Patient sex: M
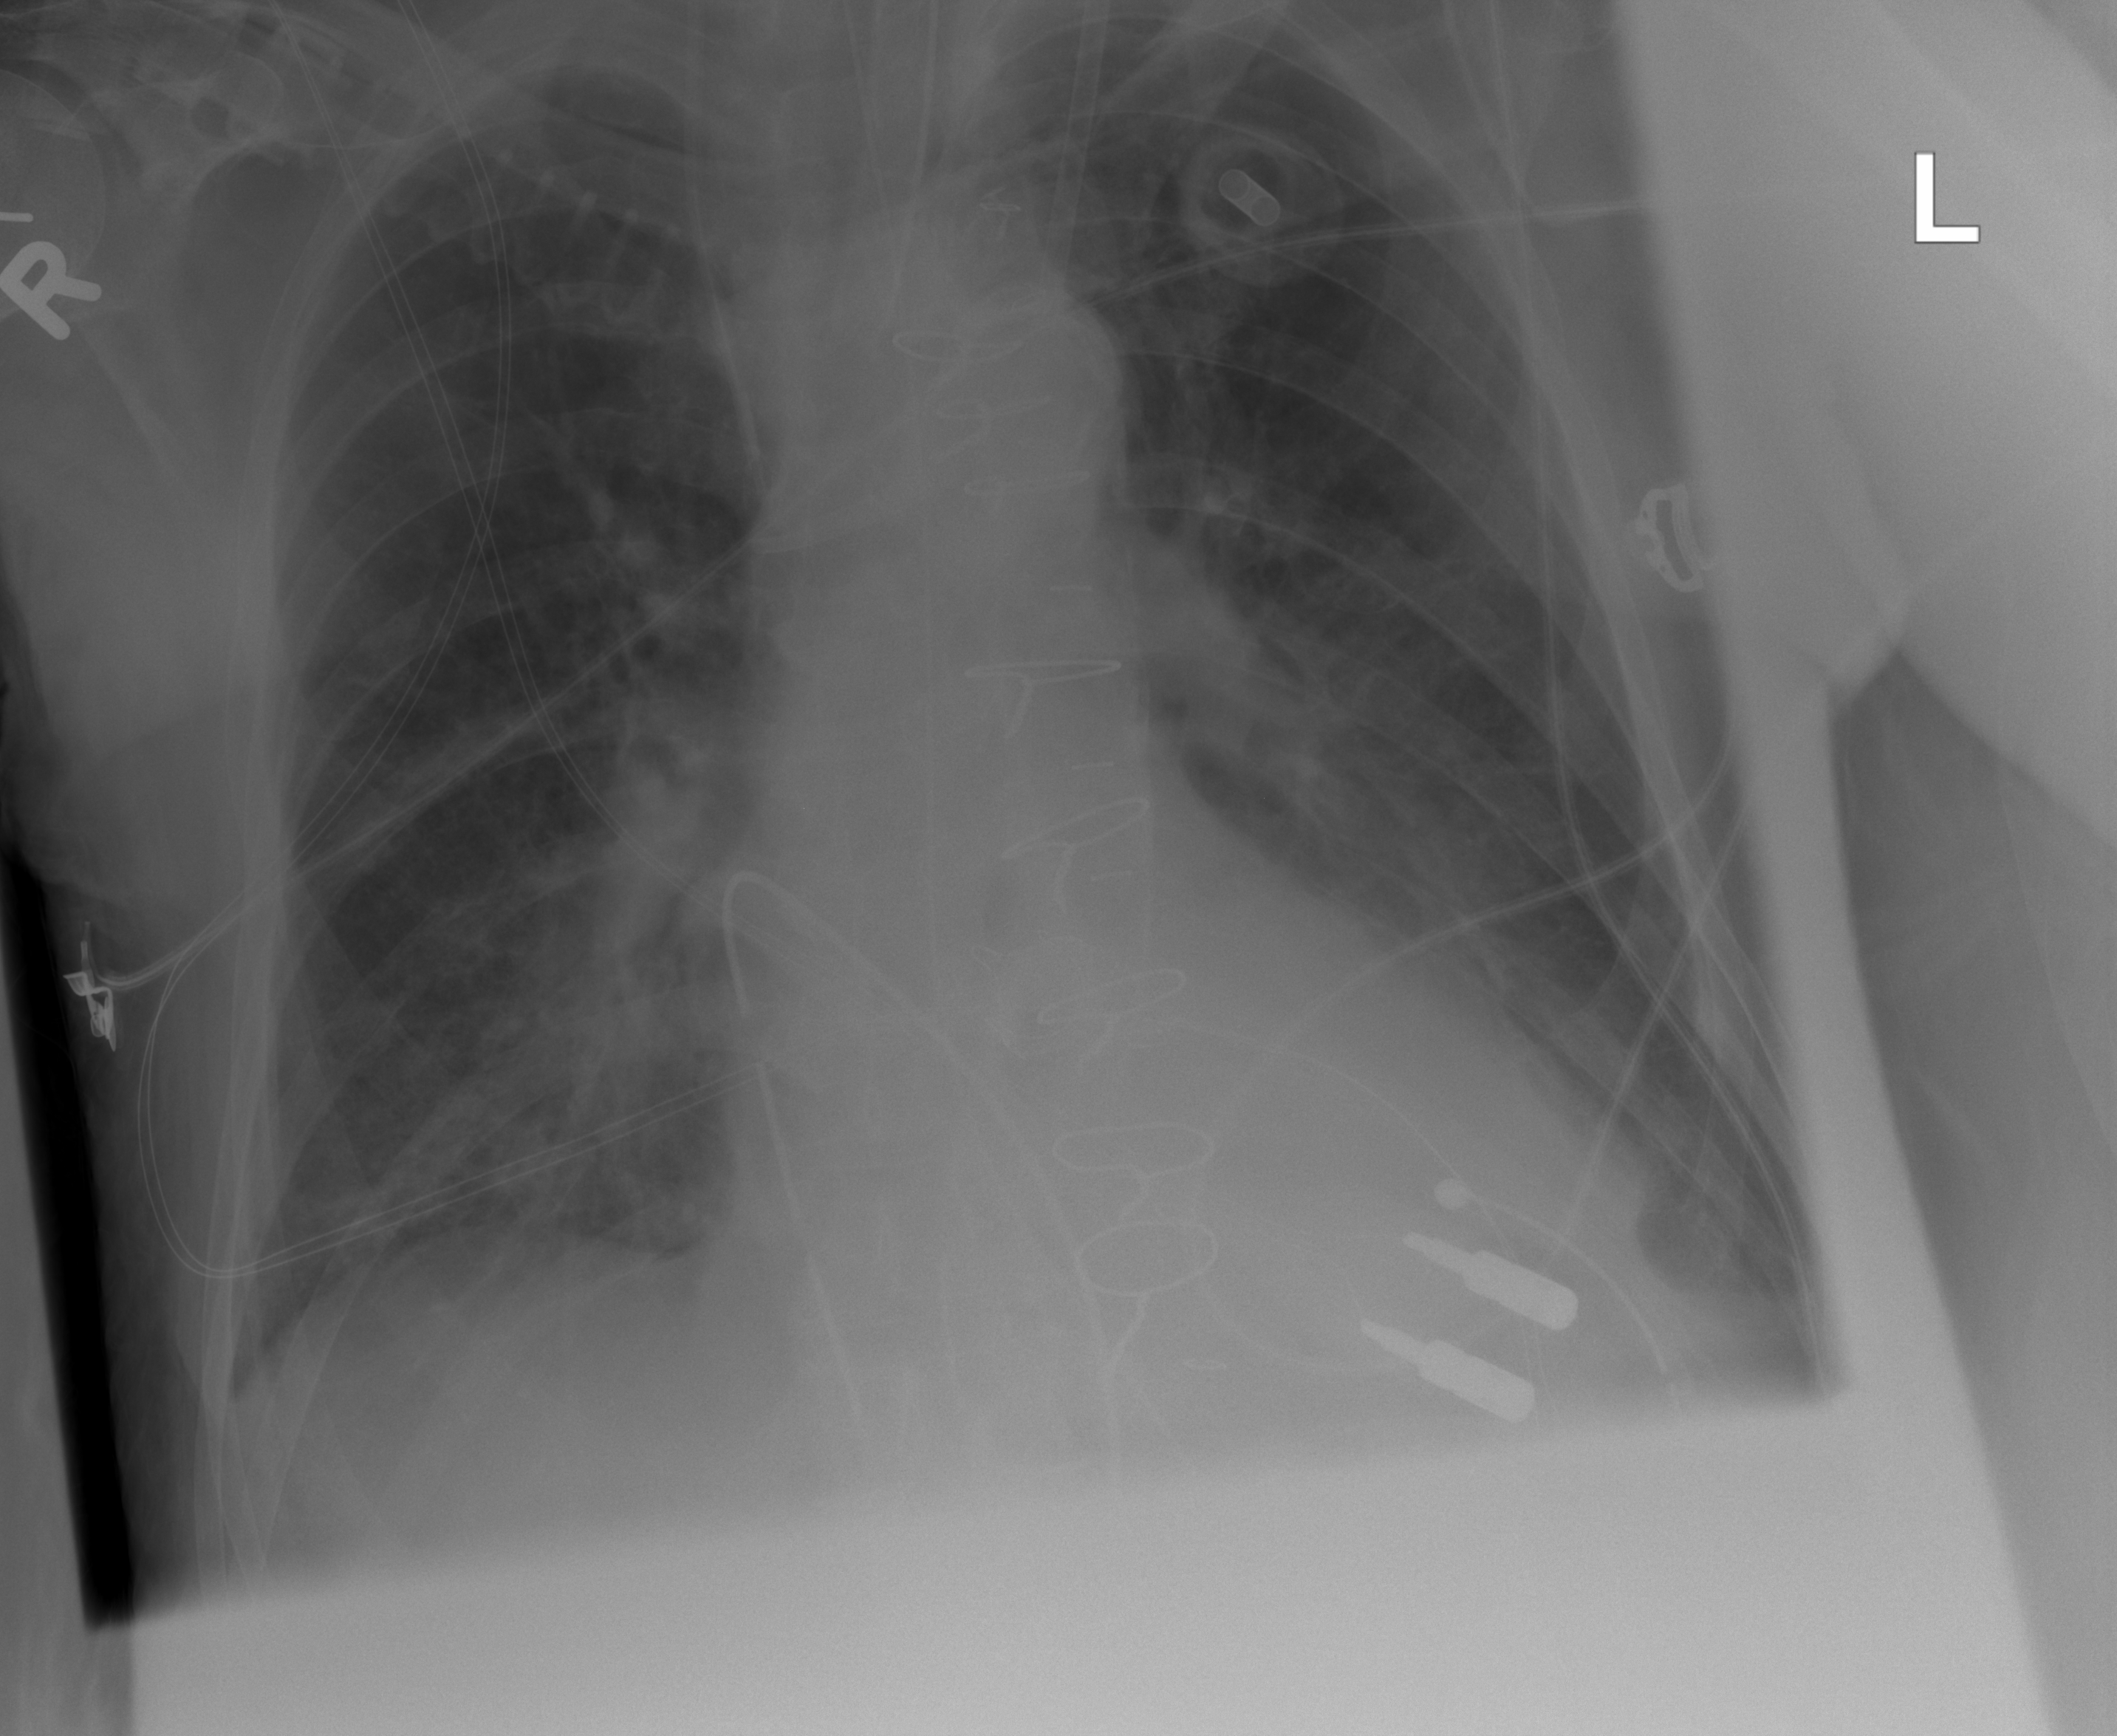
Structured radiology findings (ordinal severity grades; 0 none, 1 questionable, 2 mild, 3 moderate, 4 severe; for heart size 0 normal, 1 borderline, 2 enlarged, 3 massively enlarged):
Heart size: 2
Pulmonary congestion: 1
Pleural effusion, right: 1
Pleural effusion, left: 1
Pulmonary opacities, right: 2
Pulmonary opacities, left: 2
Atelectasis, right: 2
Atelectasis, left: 0